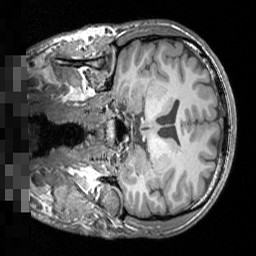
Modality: T1w
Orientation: coronal
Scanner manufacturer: siemens
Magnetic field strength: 3 T
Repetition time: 1.5 s
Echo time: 0.00291 s